Interaction volume radius: 5 \u00c5
Interaction volume height: 25 \u00c5
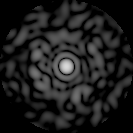
Disorder parameter: 0.8435